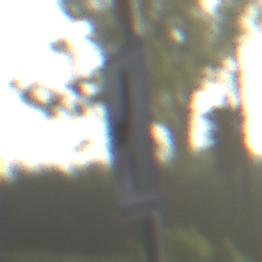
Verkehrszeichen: VerlaufVorfahrtsstrasse7
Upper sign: VorfahrtGewaehren
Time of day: SunriseSunset
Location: Outdoor (Suburban)
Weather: PartlyCloudy
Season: NotSpecified
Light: Natural